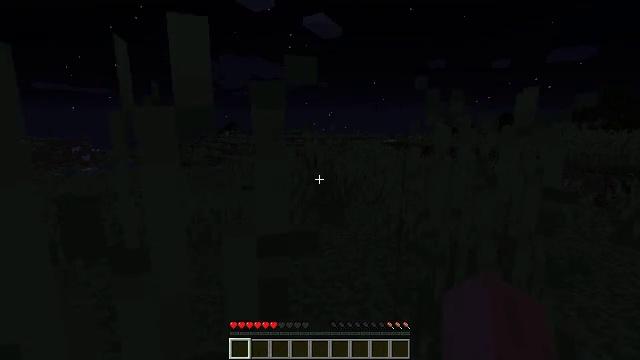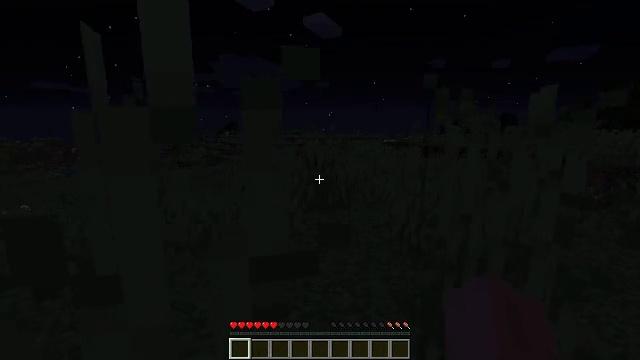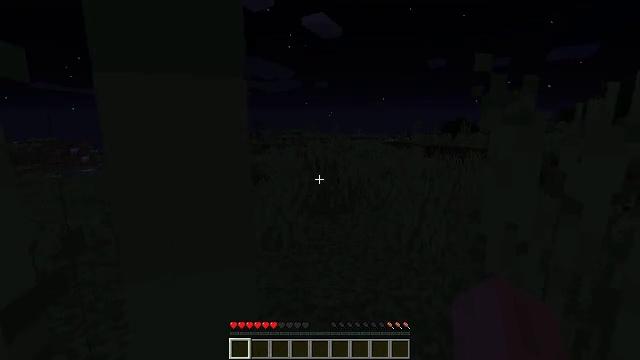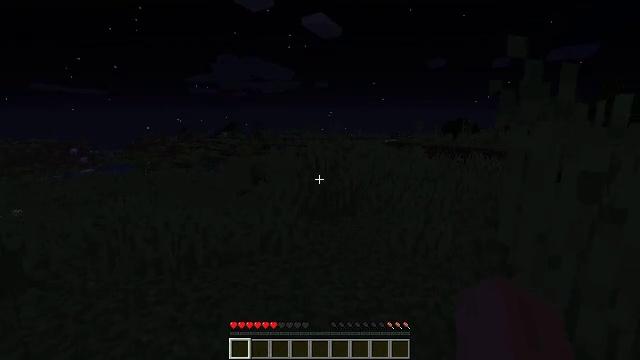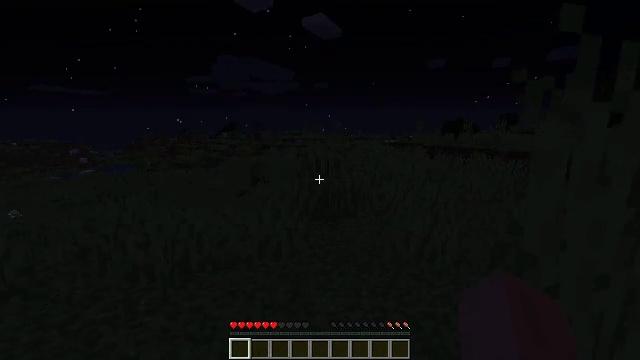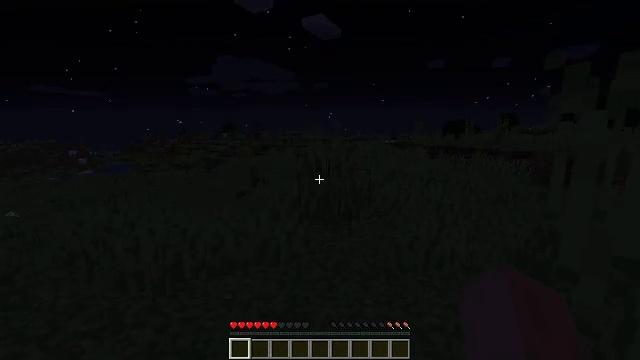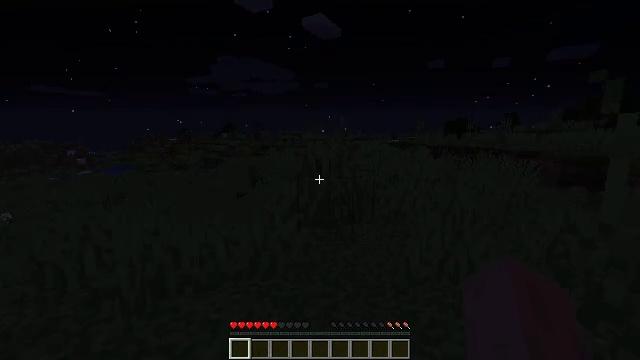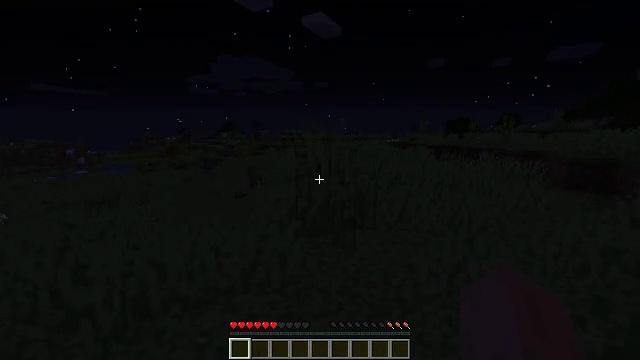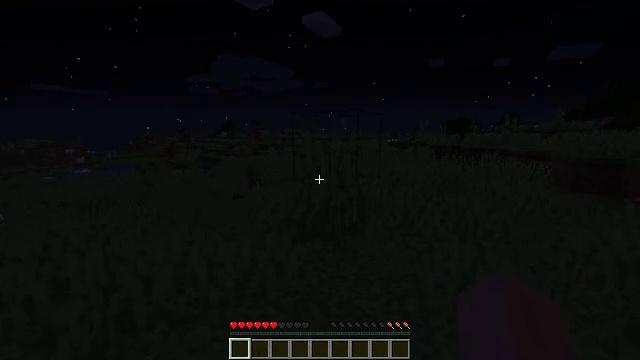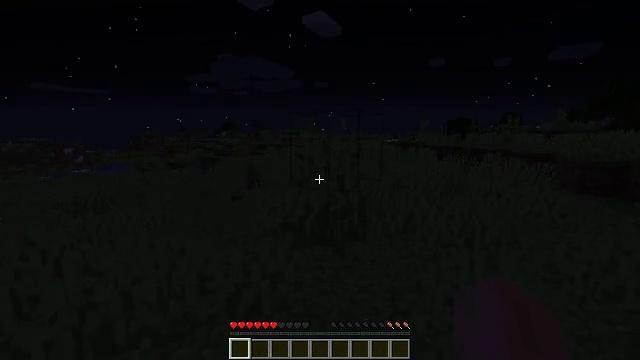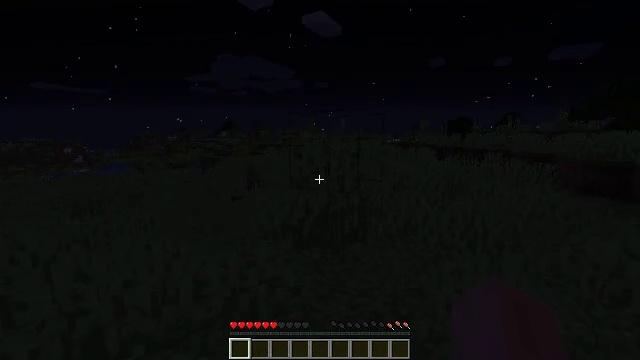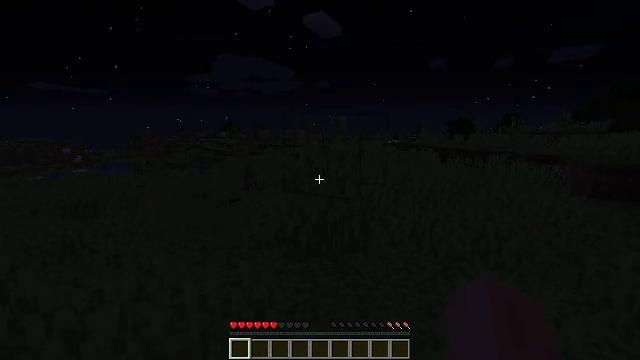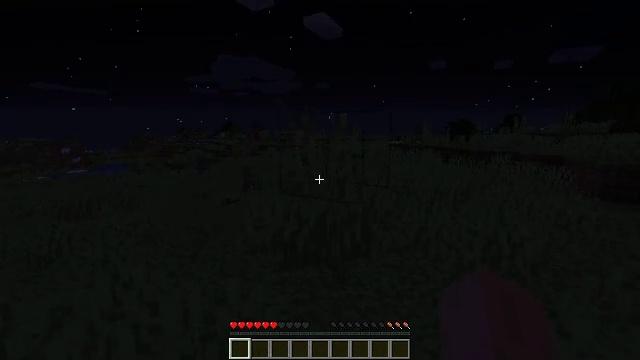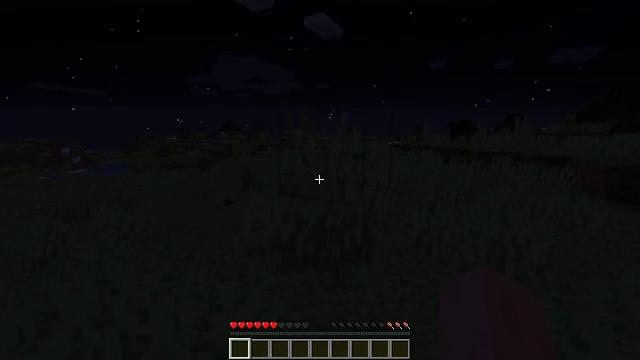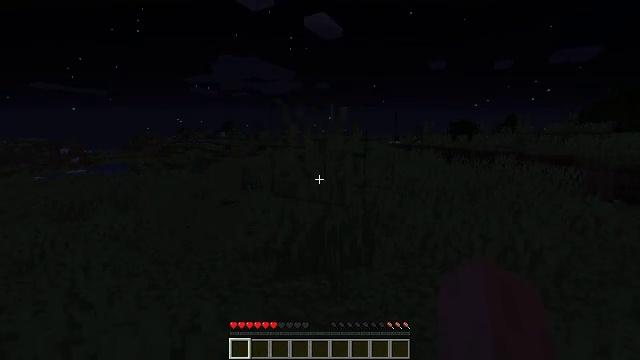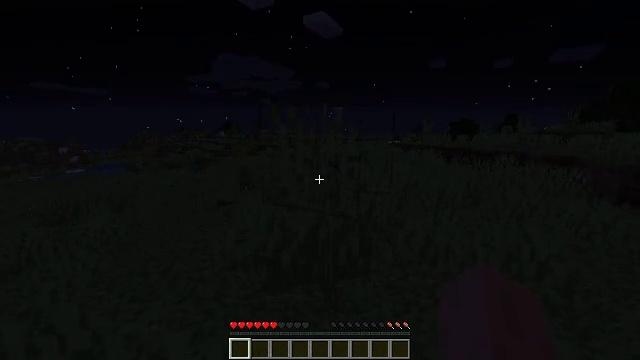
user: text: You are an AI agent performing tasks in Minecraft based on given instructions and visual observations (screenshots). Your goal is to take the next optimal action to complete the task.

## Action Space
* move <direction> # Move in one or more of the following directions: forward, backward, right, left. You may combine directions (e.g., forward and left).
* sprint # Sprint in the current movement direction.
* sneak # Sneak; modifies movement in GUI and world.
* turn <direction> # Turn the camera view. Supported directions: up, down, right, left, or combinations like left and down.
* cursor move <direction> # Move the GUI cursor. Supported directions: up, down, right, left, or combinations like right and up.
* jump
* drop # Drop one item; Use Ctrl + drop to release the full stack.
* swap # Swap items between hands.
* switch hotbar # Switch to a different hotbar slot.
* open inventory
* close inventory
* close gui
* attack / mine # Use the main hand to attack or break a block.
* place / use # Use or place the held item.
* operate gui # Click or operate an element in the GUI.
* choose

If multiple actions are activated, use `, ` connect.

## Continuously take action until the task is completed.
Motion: motion action
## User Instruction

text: Dig up the grass block for dirt.
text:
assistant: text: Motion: move forward
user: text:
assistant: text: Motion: move forward
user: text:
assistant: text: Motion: move forward
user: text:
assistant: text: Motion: move forward
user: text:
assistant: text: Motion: move forward
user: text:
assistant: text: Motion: move forward
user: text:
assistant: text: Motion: move forward
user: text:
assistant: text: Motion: move forward
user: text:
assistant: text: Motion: move forward
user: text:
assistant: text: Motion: move forward
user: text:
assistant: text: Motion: move forward
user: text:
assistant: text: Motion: move forward
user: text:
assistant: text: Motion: move forward
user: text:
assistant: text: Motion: move forward and move right
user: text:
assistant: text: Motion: move forward and move right
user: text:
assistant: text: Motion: move forward and move right
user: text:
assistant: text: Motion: move forward and move right
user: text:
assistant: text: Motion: move forward and move right
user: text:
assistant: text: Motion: move forward and move right
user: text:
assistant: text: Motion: move forward and move right, turn right
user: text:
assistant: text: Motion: move forward and move right, turn right
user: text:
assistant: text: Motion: move forward and move right
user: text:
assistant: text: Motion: move forward
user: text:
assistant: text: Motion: move forward
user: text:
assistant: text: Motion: move forward
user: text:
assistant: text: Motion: move forward
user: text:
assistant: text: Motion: move forward
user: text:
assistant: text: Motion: move forward
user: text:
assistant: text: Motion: move forward
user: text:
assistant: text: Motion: move forward